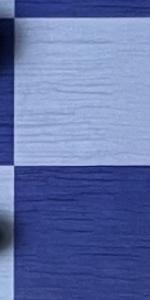
Label: Empty